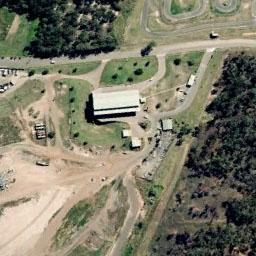
Label: residential